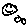
Label: smiley face